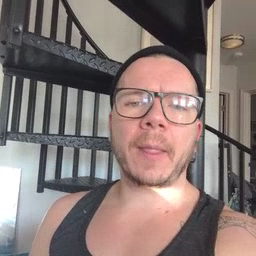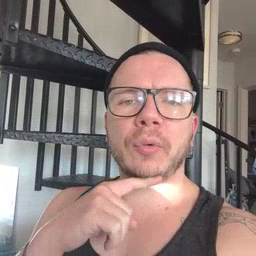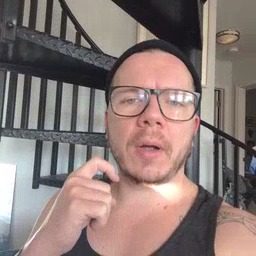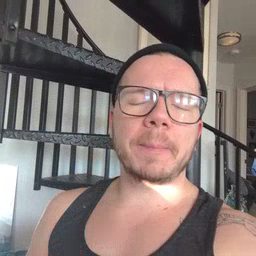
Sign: dry